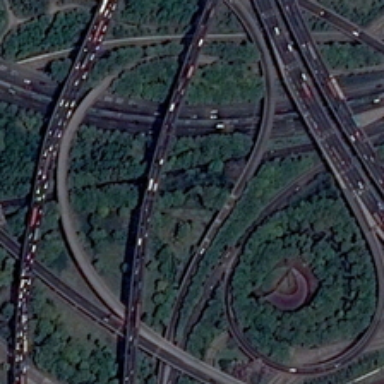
There are many tall trees planted around the viaduct .